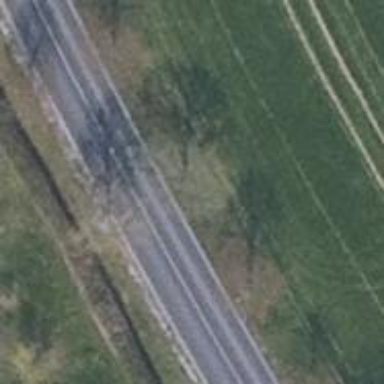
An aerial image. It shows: Secondary road with asphalt surface.